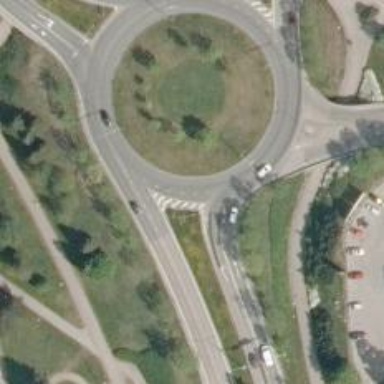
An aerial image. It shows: Primary highway with asphalt surface leading to roundabout.